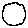
Label: circle